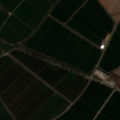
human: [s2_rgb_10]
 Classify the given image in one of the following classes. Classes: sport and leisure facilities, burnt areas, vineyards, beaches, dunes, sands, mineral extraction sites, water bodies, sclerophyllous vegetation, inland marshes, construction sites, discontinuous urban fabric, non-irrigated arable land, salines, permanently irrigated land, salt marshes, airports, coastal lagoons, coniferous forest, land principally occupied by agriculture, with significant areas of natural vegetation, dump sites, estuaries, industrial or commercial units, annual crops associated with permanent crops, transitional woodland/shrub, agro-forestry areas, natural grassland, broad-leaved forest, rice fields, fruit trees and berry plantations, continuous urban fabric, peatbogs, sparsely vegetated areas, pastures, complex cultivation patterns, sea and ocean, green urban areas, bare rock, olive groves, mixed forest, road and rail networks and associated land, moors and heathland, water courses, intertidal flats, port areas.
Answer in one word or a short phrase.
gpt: permanently irrigated land, rice fields